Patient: sex M, age 30
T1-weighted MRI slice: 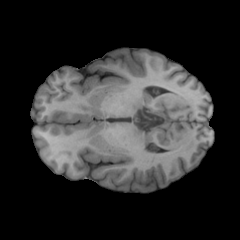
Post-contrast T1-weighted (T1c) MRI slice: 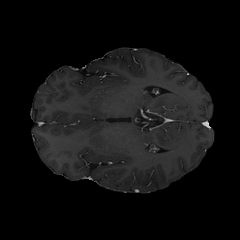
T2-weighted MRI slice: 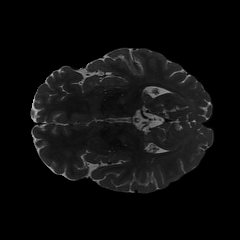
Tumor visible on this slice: no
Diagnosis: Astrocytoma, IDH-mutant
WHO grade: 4